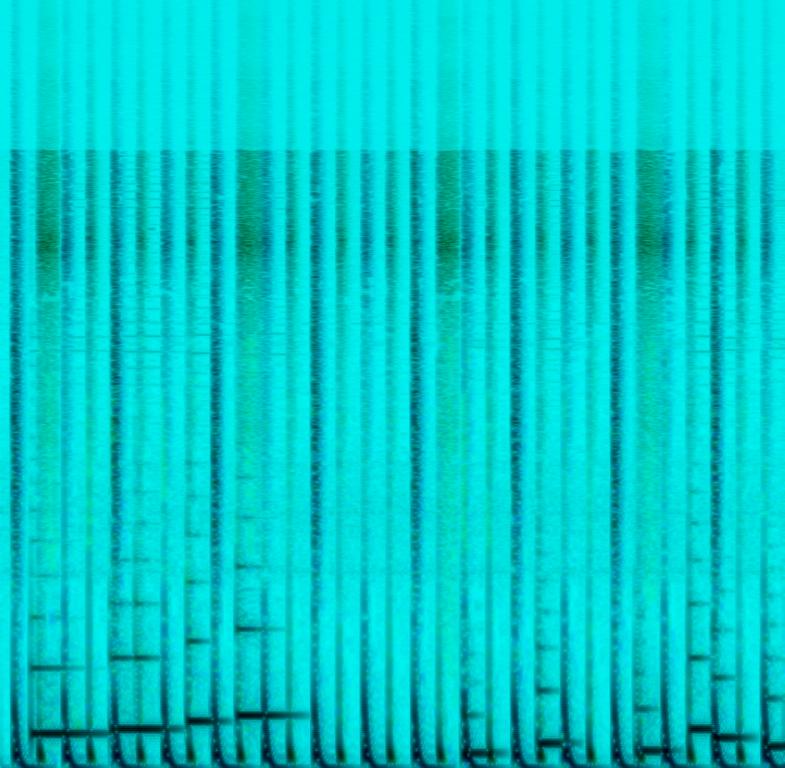
The low quality recording features house music generated from a digital drum machine. It consists of boomy synth bass played over shimmering hi hats, snappy snare and punchy kick. It sounds groovy and a bit dull.